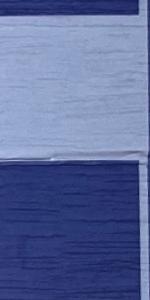
Label: Empty